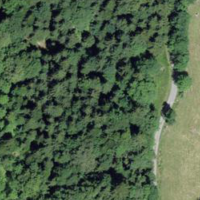
EUNIS habitat code: 45
Species observed at this site:
Lathyrus vernus